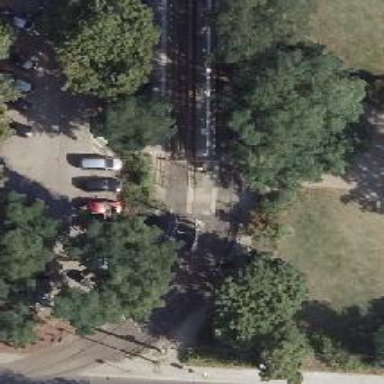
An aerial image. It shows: Tram crossing on the railway.